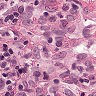
Metastatic tissue present: yes